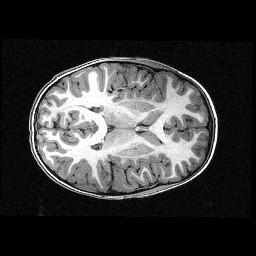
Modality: T1w
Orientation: axial
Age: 10
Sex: male
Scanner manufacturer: siemens
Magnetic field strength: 3 T
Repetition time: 2.3 s
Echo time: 0.00336 s